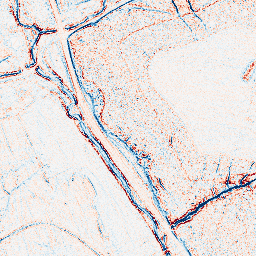
Category: edge_preserving
Decomposition family: bilateral
Decomposition parameters: d: 5
sigma_color: 25
sigma_space: 150
Upsampling method: quartic
Upsampling parameters: scale: 4
Upsampling scale: 4